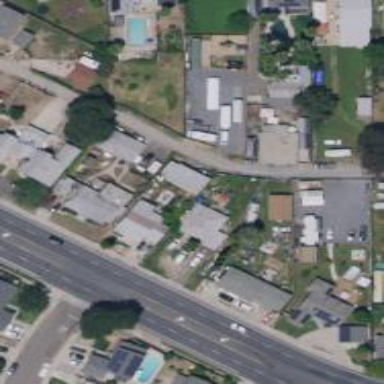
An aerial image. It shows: Alleyway designated as service road.